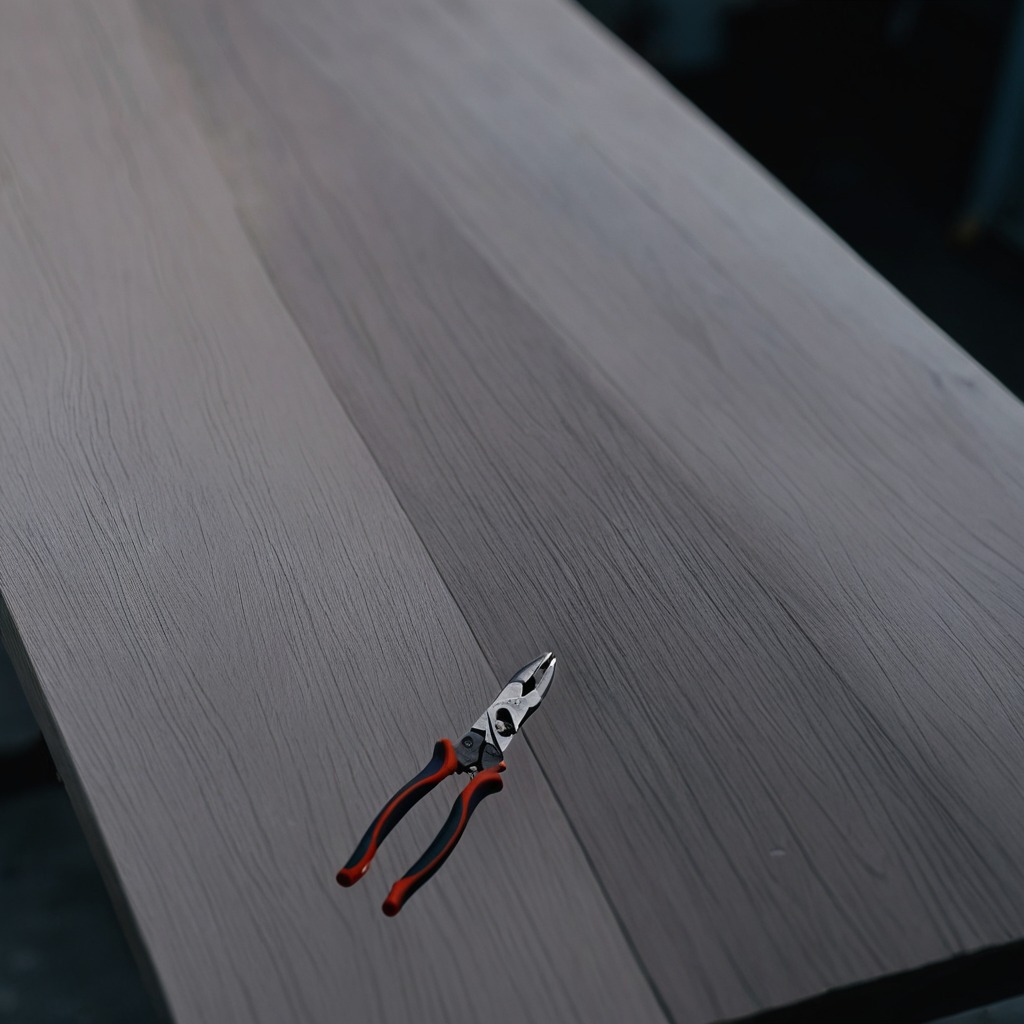
A plier is lying on the table.